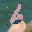
Label: 6